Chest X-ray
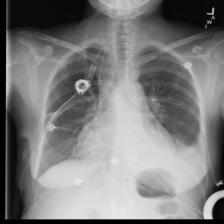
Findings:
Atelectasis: negative
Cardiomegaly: negative
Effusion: positive
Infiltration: negative
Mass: negative
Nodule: negative
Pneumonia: negative
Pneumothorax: negative
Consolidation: negative
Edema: negative
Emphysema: negative
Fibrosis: negative
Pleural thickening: negative
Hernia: negative